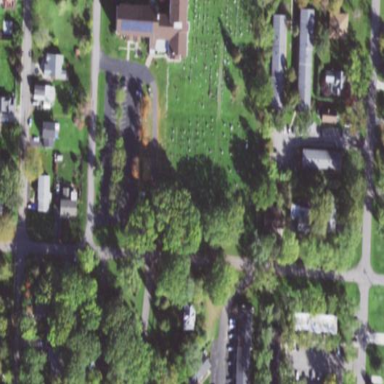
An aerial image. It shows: Graveyard.